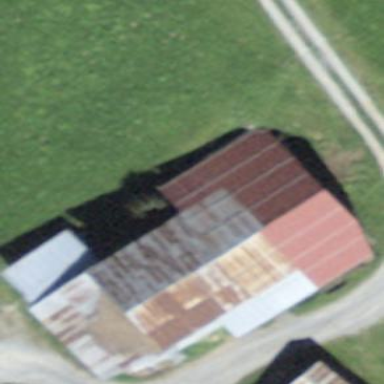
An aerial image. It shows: Rural barn.